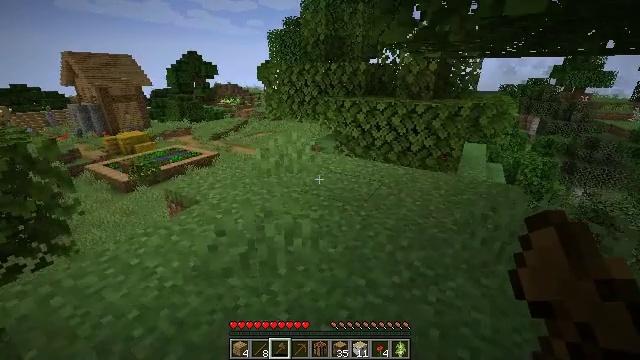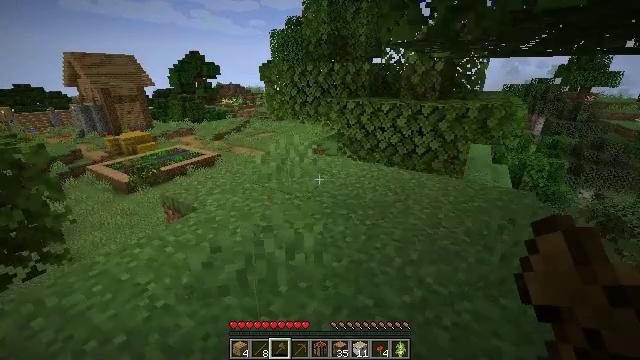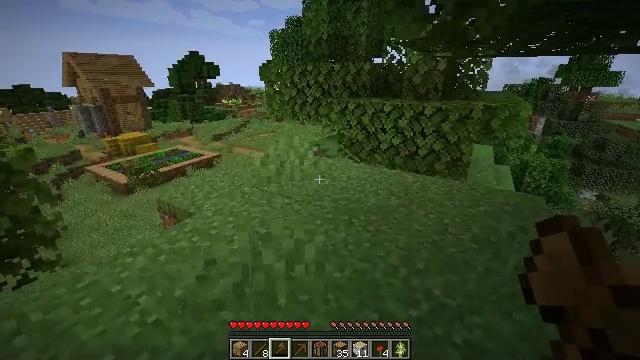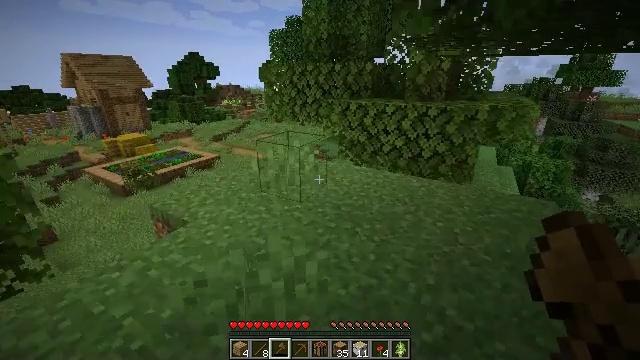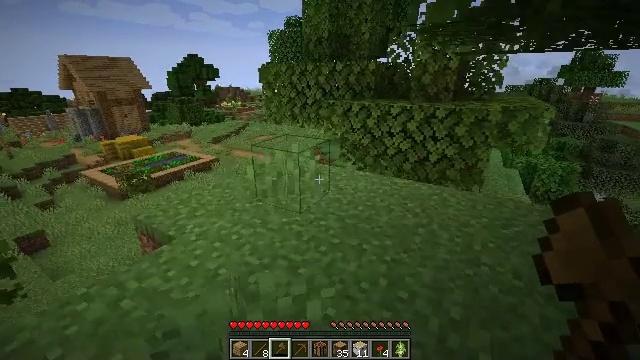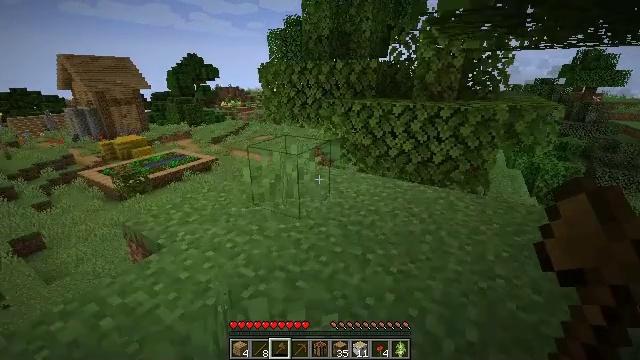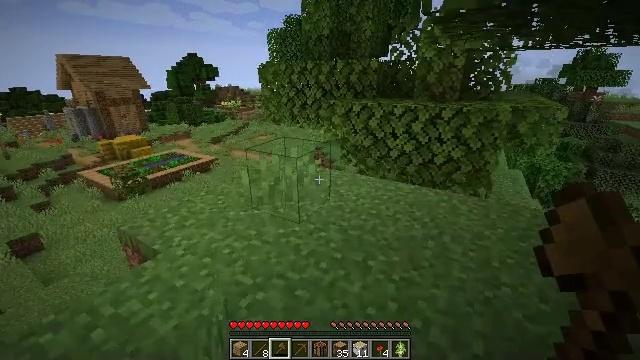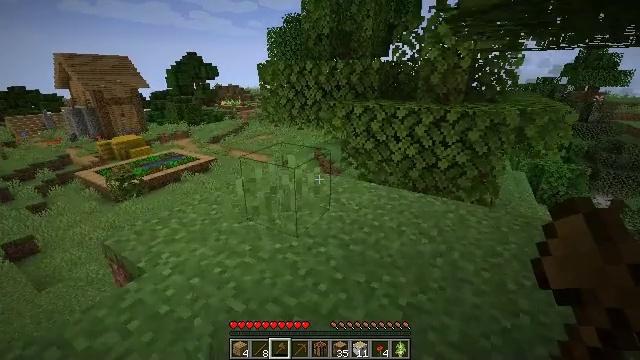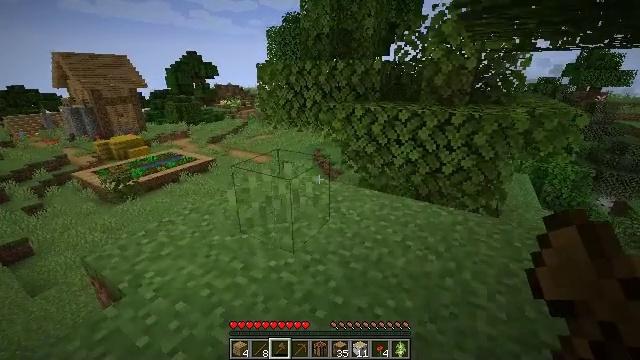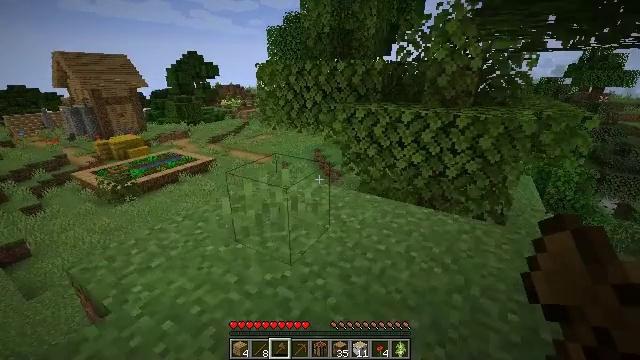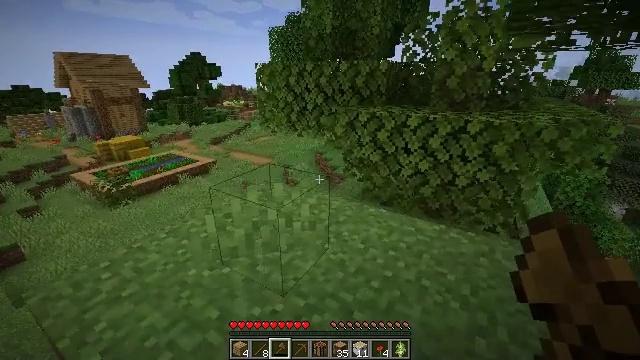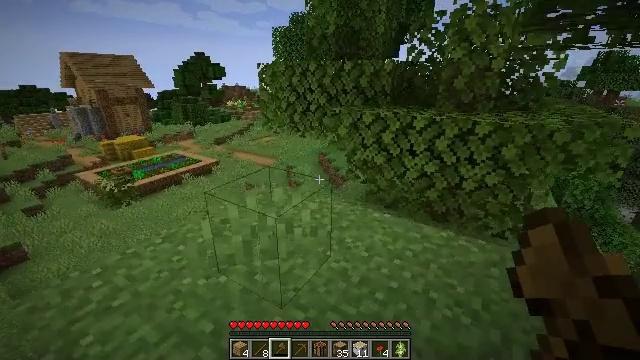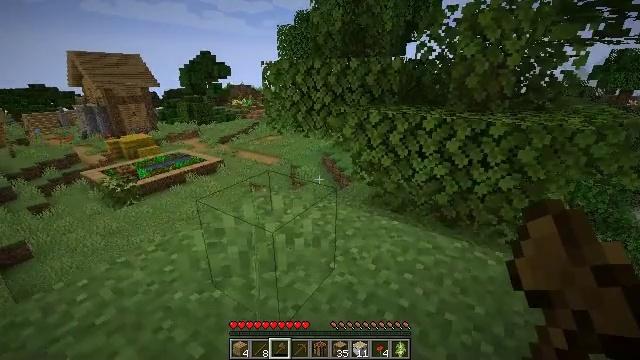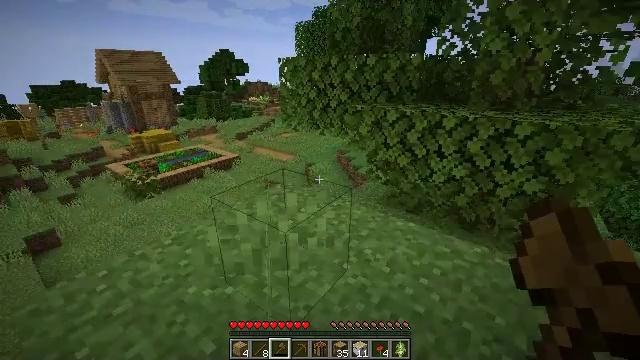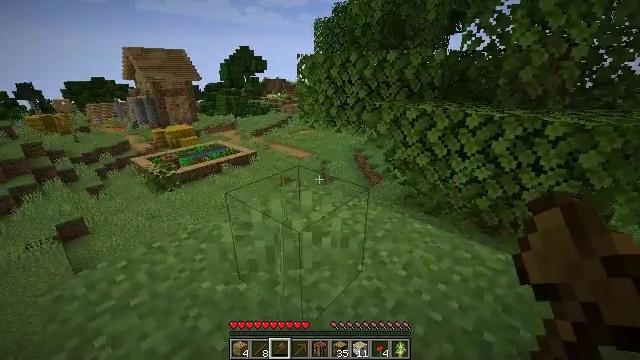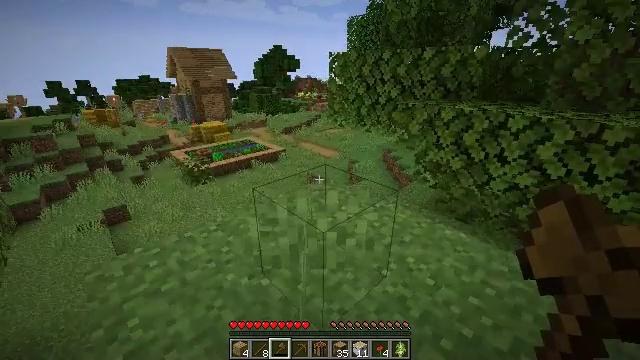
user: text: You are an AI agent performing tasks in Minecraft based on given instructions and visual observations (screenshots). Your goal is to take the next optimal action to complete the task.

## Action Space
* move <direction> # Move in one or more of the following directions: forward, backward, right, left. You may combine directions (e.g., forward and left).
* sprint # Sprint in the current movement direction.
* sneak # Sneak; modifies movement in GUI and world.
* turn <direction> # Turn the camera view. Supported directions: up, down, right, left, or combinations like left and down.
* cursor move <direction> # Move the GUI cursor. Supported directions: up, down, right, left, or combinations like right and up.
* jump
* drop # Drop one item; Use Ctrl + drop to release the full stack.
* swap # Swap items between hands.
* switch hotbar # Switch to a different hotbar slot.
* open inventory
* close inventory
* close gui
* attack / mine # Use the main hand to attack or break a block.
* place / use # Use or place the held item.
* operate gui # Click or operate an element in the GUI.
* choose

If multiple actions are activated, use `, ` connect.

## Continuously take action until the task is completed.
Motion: motion action
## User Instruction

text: Break the mature wheat plants.
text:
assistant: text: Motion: move forward
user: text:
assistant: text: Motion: move forward
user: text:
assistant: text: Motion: move forward
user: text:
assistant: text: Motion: move forward
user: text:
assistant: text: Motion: move forward
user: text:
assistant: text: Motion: move forward
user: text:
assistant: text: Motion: move forward
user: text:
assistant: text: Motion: move forward
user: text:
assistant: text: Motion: move forward
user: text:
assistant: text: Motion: move forward
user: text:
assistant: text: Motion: move forward
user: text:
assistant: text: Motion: turn left
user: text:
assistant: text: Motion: turn left
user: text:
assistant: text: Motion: turn left
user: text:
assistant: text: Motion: turn left
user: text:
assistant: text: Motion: turn left
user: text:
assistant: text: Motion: turn left
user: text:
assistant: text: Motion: turn left
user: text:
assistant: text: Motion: turn left
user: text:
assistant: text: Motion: turn left
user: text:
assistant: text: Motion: turn left
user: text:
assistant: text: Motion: turn left
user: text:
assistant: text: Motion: turn left
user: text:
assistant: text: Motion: move forward, turn left
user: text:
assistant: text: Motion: move forward, turn left
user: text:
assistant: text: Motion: move forward, turn left
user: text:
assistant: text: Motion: move forward, turn left
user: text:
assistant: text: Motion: move forward, turn left
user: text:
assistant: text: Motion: move forward
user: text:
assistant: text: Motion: move forward, turn left